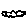
Label: cloud